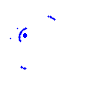
Particle: electron